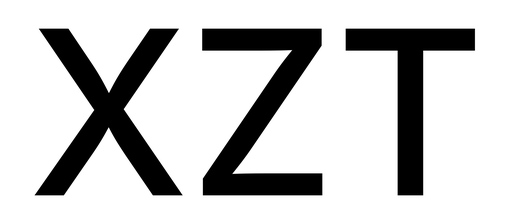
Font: Inter_Medium